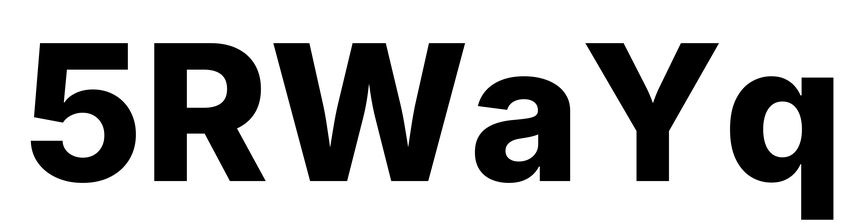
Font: Inter_ExtraBold